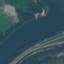
Label: River